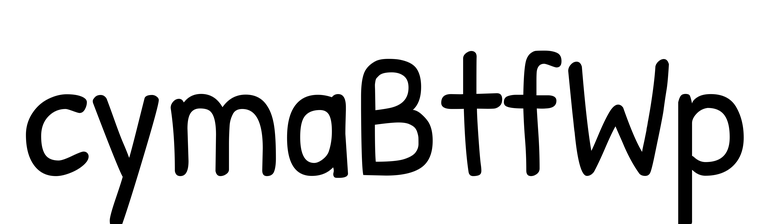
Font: PatrickHand-Regular